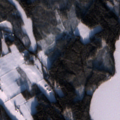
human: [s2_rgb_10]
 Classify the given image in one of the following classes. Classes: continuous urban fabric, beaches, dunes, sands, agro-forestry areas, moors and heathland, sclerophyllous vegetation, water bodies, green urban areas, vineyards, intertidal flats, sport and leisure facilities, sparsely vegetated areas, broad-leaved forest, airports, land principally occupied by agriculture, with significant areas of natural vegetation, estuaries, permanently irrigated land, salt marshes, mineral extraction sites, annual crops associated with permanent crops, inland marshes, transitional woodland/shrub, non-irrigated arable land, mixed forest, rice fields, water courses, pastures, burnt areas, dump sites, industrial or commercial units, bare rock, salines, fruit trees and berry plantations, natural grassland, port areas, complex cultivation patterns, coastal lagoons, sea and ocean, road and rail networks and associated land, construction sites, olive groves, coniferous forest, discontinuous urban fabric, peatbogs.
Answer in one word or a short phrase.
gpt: land principally occupied by agriculture, with significant areas of natural vegetation, coniferous forest, mixed forest, transitional woodland/shrub, water bodies